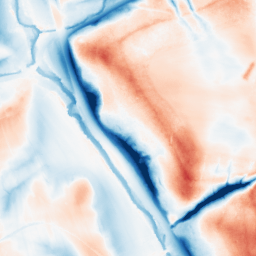
Category: classical
Decomposition family: gaussian_anisotropic
Decomposition parameters: sigma_x: 20
sigma_y: 10
Upsampling method: sinc_blackman
Upsampling parameters: scale: 2
kernel_size: 16
Upsampling scale: 2